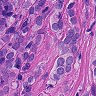
Metastatic tissue present: yes